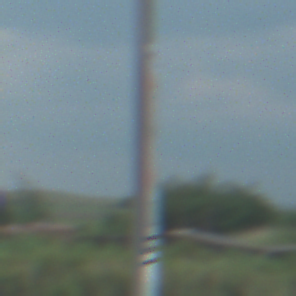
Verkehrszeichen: BeginnUmweltzone
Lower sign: FreistellungVomVerkehrsverbot3
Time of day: MorningAfternoon
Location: Outdoor (Nature)
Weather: PartlyCloudy
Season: NotSpecified
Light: Natural